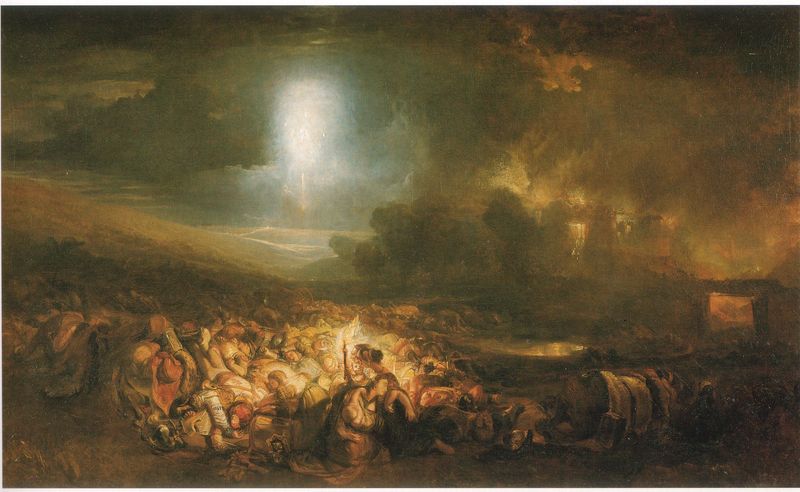
Titel: Das Schlachtfeld bei Waterloo
Künstler: William Turner
Standort: London
Institution: Tate Gallery
Schlagwörter: berg, blau, dunkel, feuer, gemälde, gewitter, gruppe, himmel, kampf, körper, mann, schatten, schlaf, wasser, weiß, wolken, bäume, frauen, gelb, grün, landschaft, menschen, see, braun, bunt, frau, grau, hell, licht, männer, nacht, orange, schwarz, rot, tier, tiere, tuch, wiese, wolke, menge, versammlung, gelage, bibel, mensch, tod, tot, öl, feld, horizont, häuser, hügel, brücke, qualm, rauch, sonne, dunkelheit, gold, kind, kontrast, tal, wald, pferd, pferde, engel, ruhe, liegen, schlafen, düster, berge, dunst, nebel, französisch, wagen, romantik, brand, krieg, schlacht, sturm, turner, unwetter, wetter, historienbild, soldaten, finster, glanz, kerze, balken, liegend, tor, leuchten, mond, ruine, flamme, helligkeit, brennen, strahlen, haufen, gemetzel, tote, verletzte, menschenmasse, strahl, napoleon, fass, beten, menschenmenge, orgie, trüb, schein, helme, finsternis, sterben, apokalypse, blitz, dunkle, leid, krieger, vision, religiös, erscheinung, gottheit, hoffnung, totenschädel, donner, fackel, auferstehung, rettung, waterloo, lager, inferno, gewimmel, pest, auseinandersetzung, ront, qual, nachtruhe, 19. jahrhundert, heller stern, letzter tag